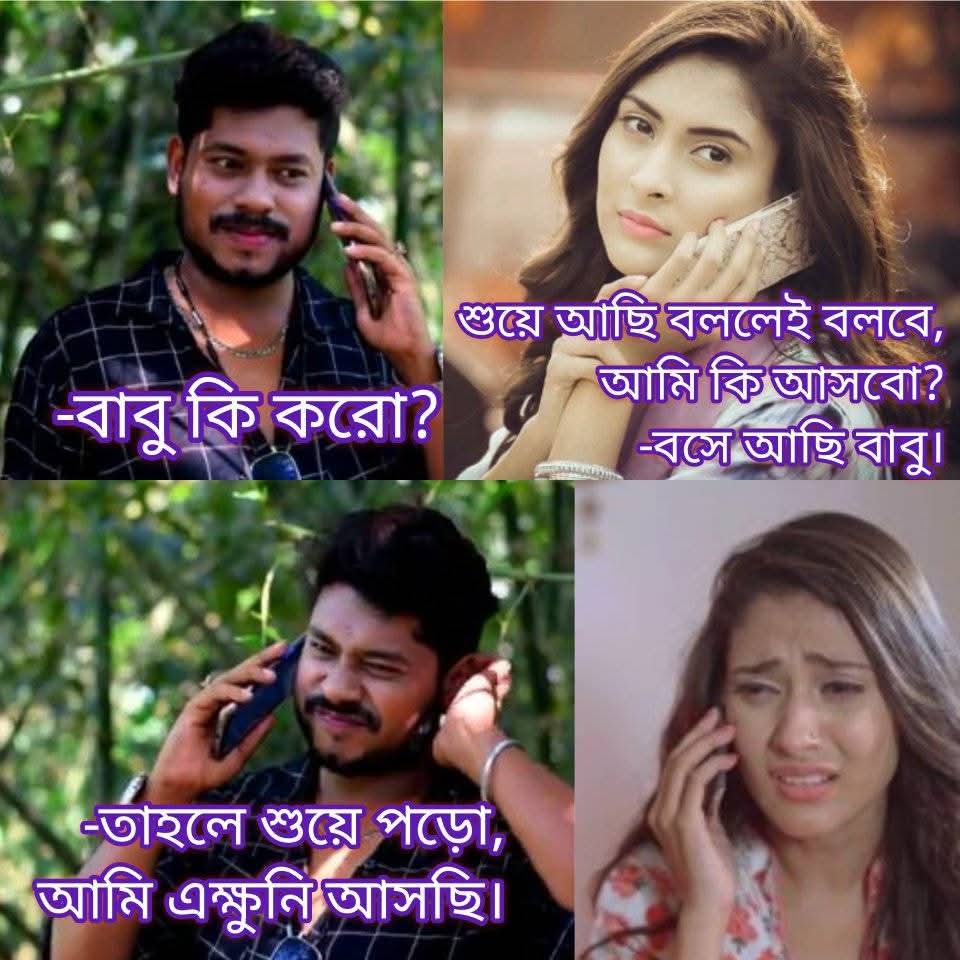
Text: -বাবু কি করো?
শুয়ে আছি বললেই বলবে, আমি কি আসবো?
-বসে আছি বাবু।
-তাহলে শুয়ে পড়ো, আমি এক্ষুনি আসছি।
Label: Non Hate